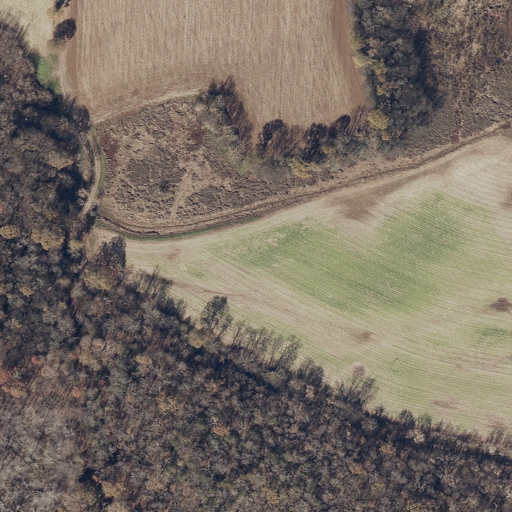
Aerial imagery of valley in Alabama named Cotaco Valley containing cultivated crops, deciduous forest, woody wetlands, herbaceous wetlands, pasture, grassland, and open water